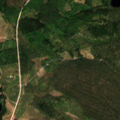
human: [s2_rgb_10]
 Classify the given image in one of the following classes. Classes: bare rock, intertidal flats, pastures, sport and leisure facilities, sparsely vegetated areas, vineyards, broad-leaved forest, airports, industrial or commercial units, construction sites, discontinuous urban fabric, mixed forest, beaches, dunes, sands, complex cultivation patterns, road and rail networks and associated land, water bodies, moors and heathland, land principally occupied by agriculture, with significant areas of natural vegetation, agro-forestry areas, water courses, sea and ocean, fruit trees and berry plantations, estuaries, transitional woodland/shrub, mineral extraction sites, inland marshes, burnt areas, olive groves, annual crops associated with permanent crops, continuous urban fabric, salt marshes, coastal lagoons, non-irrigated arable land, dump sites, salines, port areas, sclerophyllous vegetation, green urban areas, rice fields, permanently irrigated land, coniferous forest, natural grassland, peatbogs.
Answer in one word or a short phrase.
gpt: coniferous forest, mixed forest, transitional woodland/shrub, water bodies